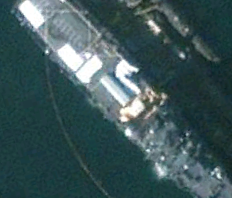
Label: combat